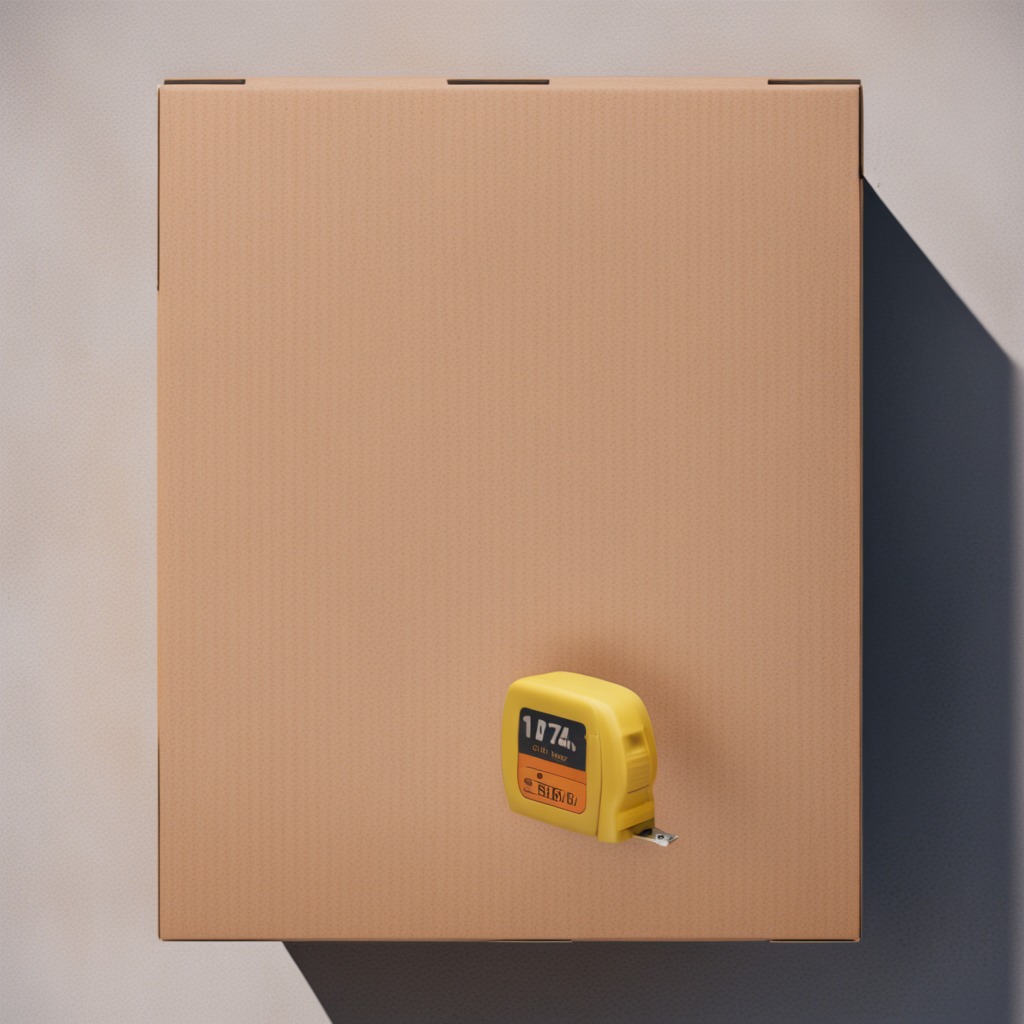
A measuring tape is lying on a clean dry cardboard box surface in an outdoor workshop during daytime bright natural light soft shadows slightly creased but